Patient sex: M
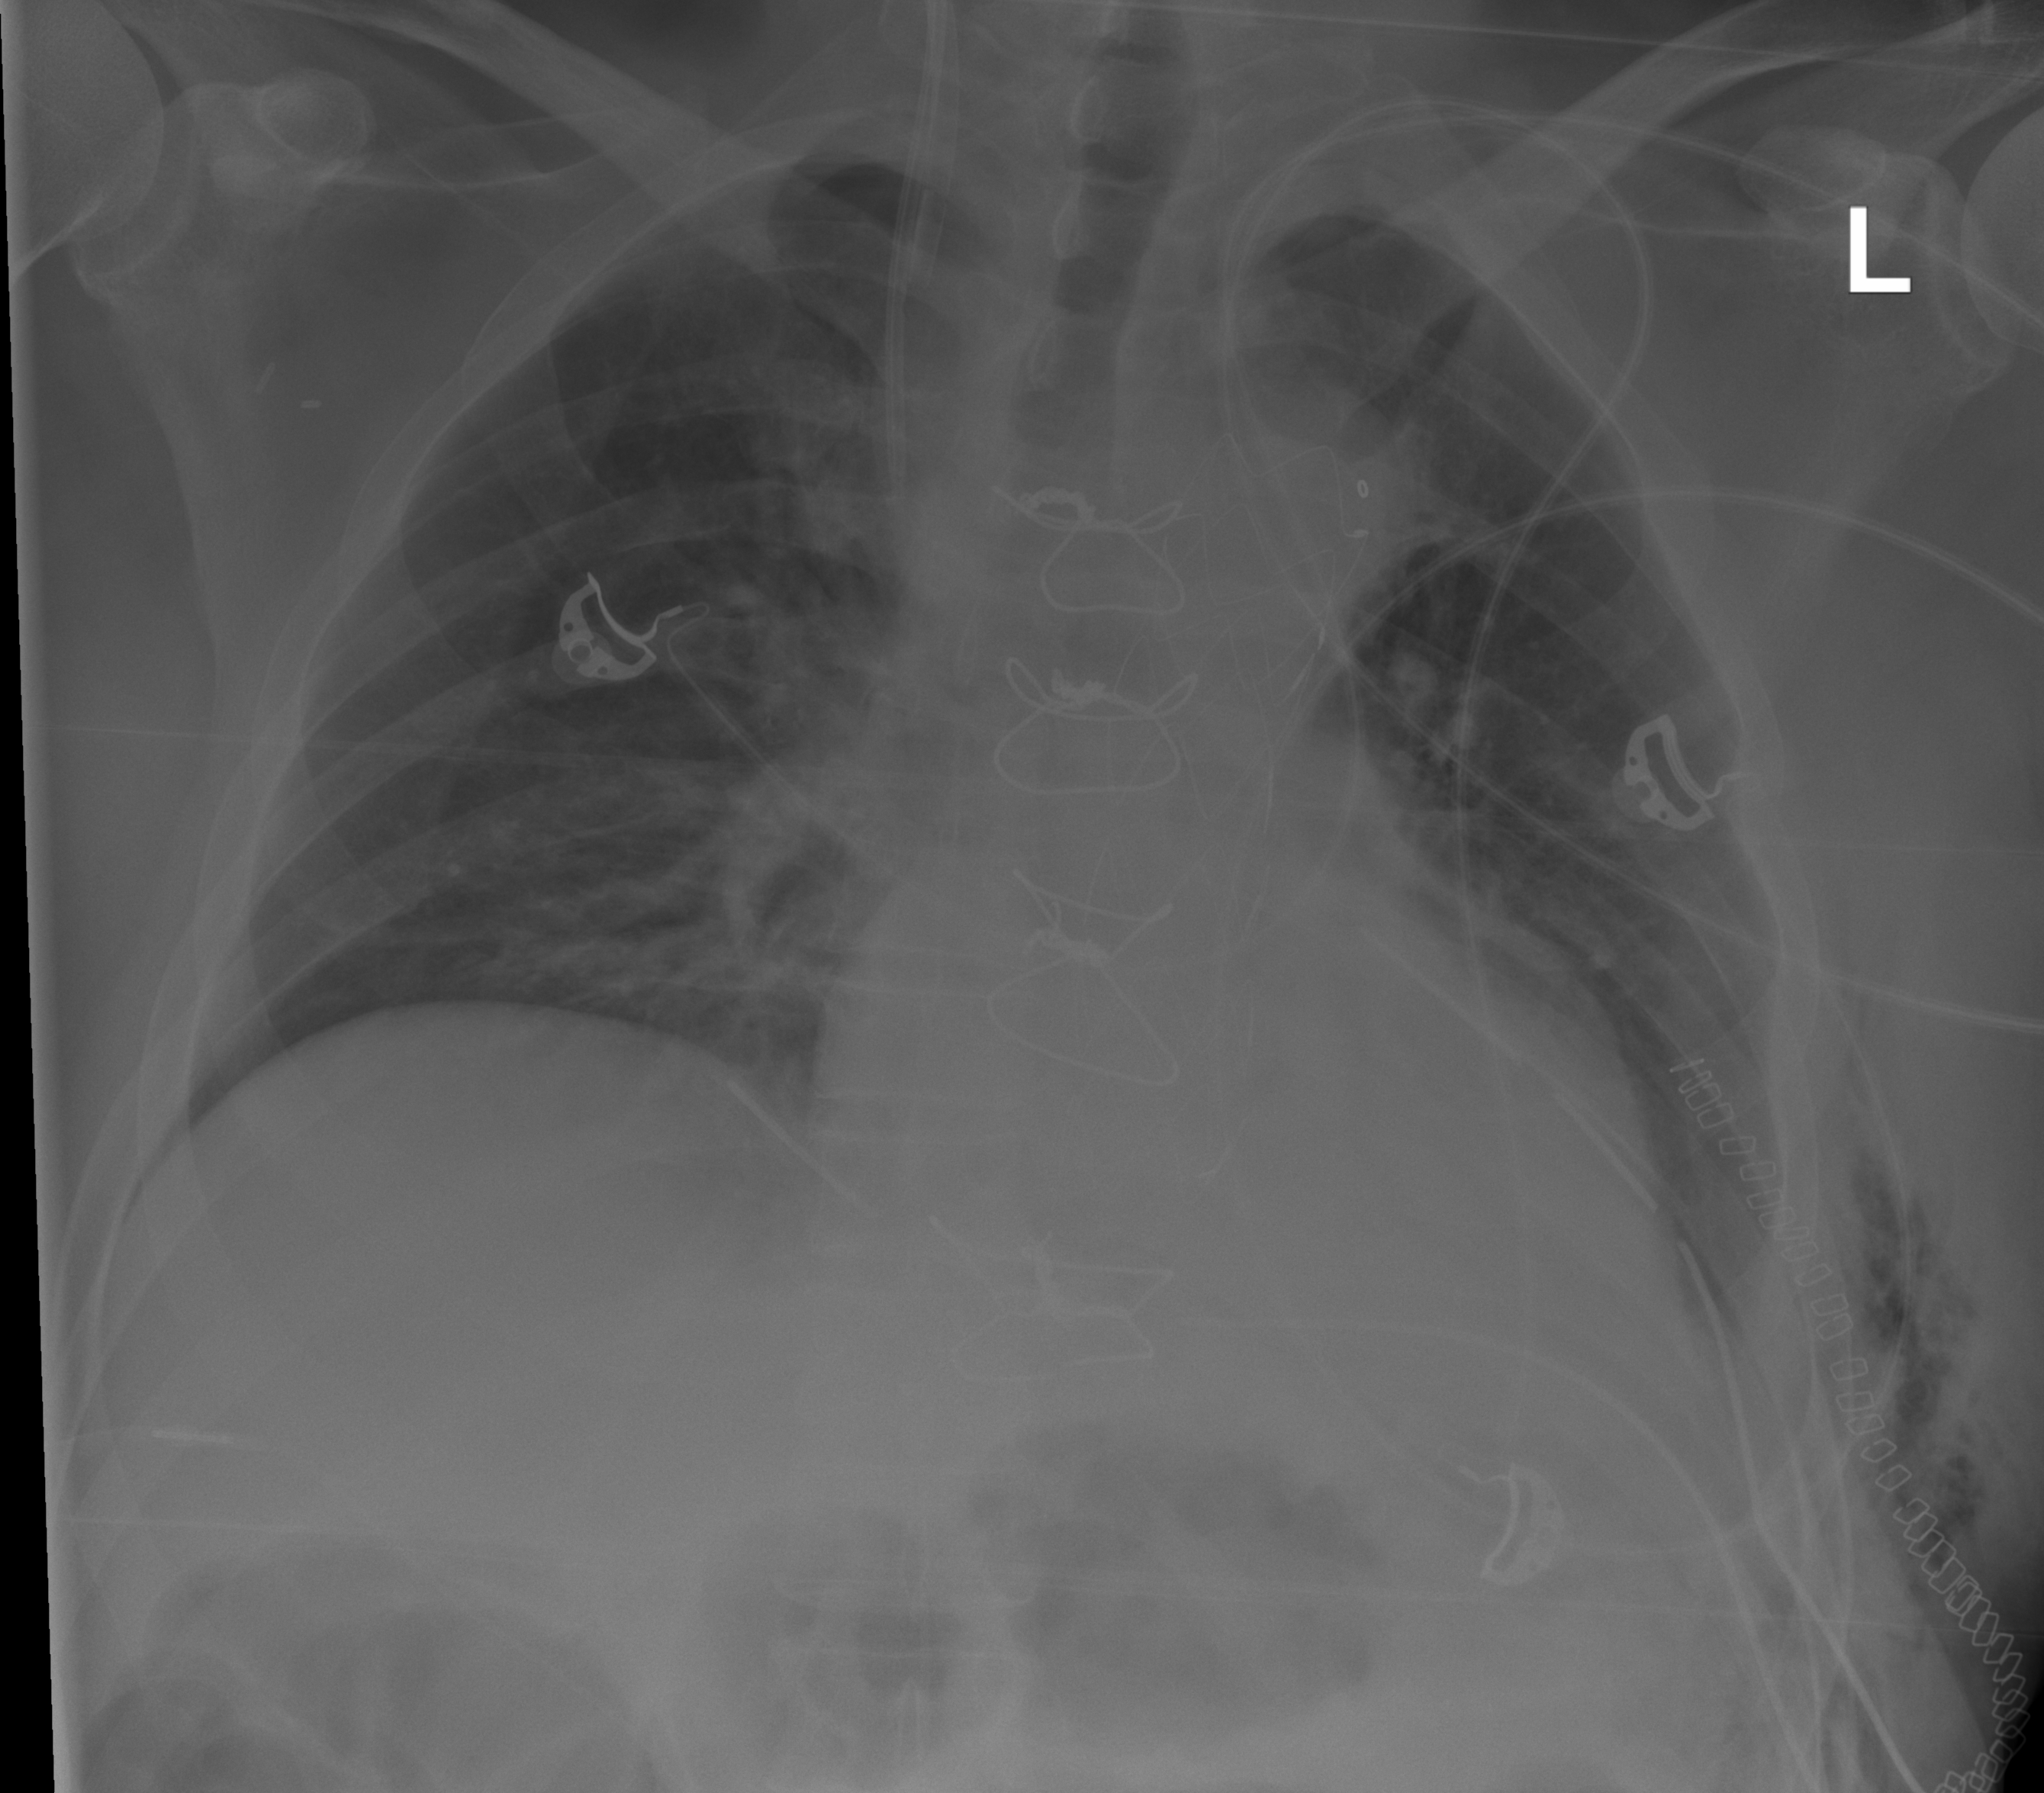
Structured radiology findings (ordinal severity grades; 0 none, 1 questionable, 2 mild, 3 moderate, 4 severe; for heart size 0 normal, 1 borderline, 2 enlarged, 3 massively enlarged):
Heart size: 1
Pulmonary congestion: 1
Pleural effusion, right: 0
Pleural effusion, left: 2
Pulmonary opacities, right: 0
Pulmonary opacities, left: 0
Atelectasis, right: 2
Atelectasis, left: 2